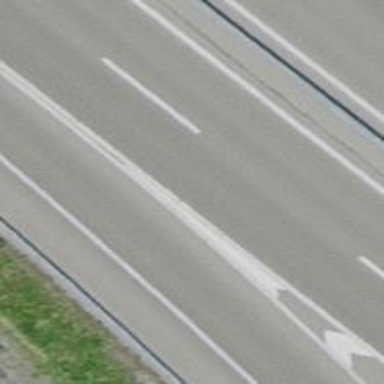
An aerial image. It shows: Asphalt motorway link.